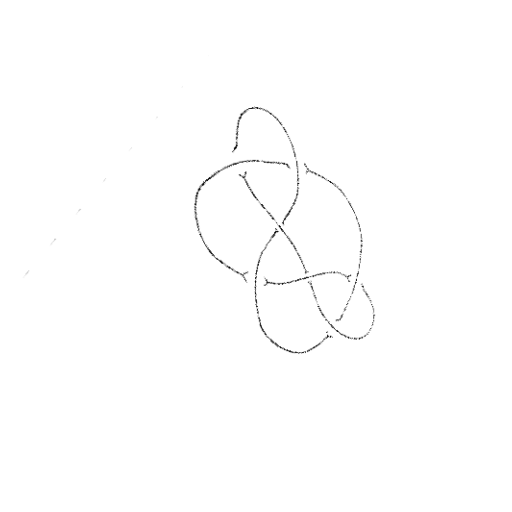
Crossing number: 7